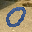
Label: 0